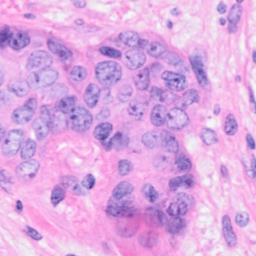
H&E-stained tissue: Breast